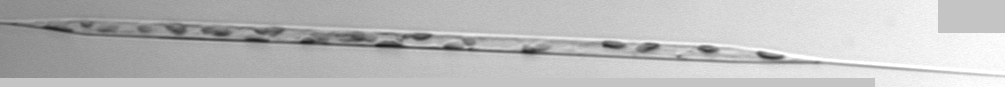
Label: Rhizosolenia